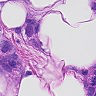
Metastatic tissue present: yes